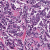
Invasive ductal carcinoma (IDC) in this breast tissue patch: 1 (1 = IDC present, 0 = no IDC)